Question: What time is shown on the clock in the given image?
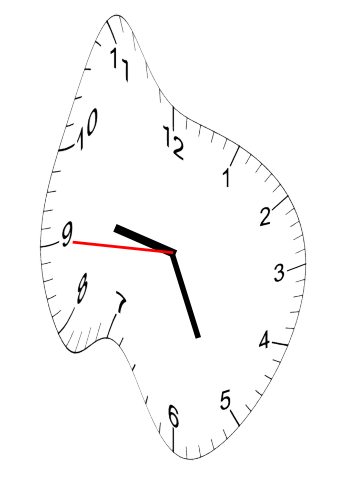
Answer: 09:25:45